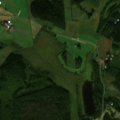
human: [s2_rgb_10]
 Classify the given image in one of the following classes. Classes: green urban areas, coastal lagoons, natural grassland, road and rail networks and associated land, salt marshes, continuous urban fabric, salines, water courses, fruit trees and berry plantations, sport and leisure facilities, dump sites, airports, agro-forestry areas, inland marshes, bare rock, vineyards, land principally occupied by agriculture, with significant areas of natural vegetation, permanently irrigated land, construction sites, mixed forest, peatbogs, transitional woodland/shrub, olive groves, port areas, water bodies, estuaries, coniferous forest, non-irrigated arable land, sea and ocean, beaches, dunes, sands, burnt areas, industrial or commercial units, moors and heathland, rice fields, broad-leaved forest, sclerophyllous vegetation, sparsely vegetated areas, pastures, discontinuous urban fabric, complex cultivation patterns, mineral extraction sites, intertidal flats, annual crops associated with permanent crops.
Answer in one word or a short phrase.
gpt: non-irrigated arable land, mixed forest, transitional woodland/shrub